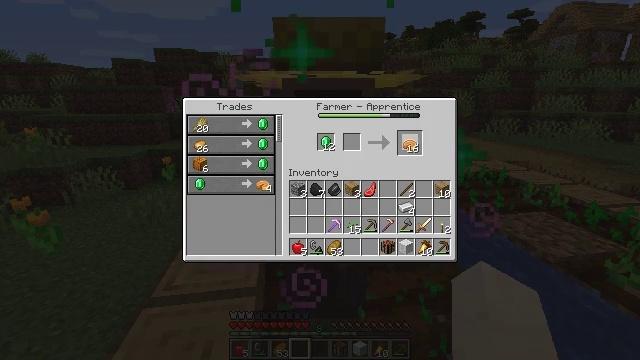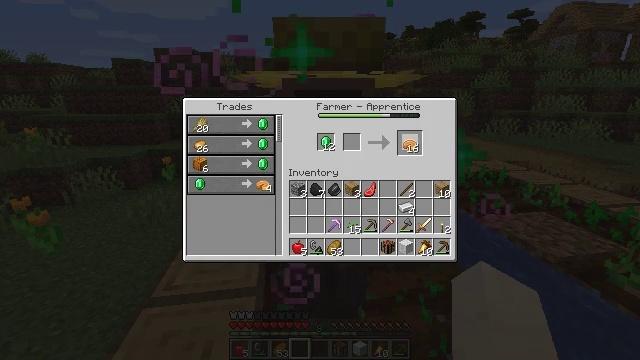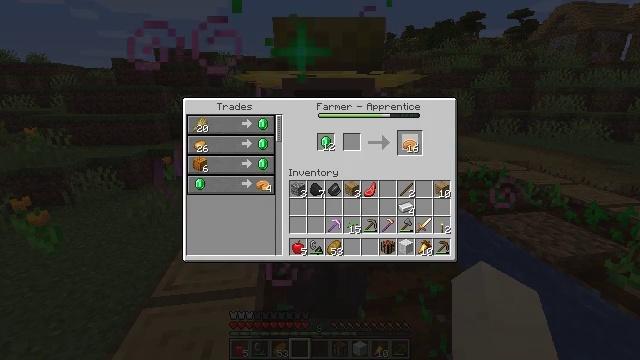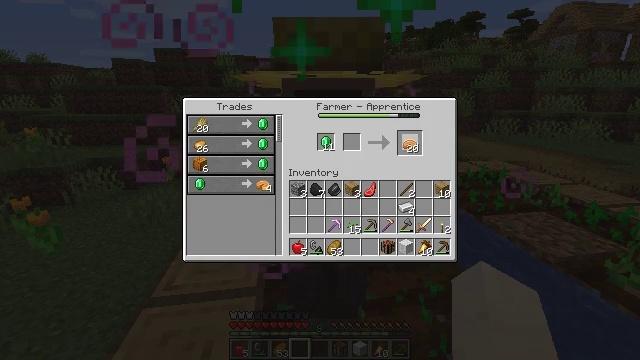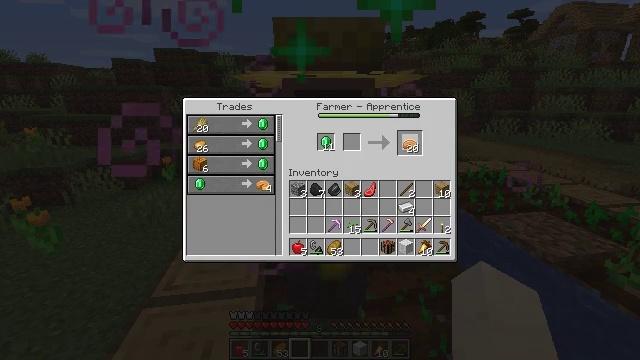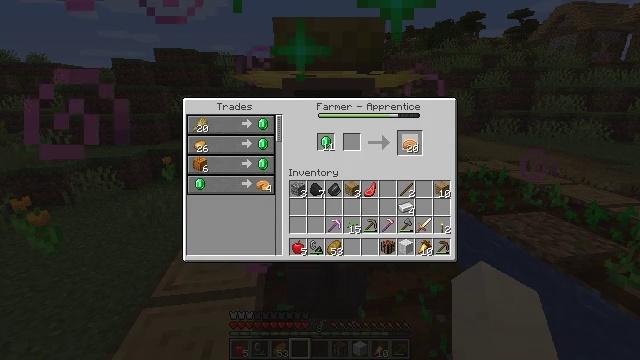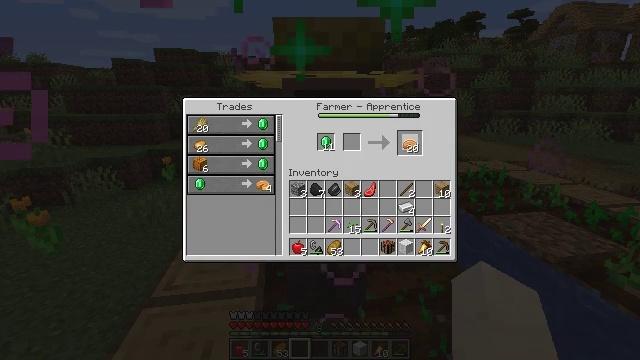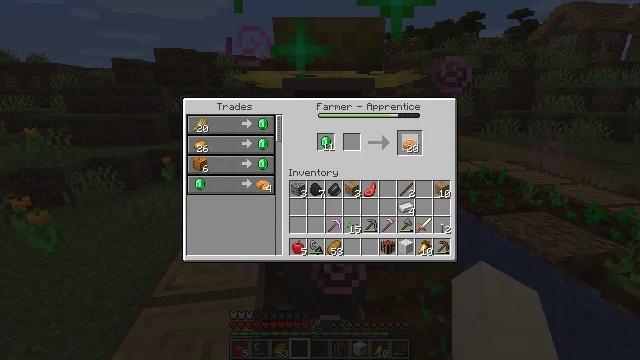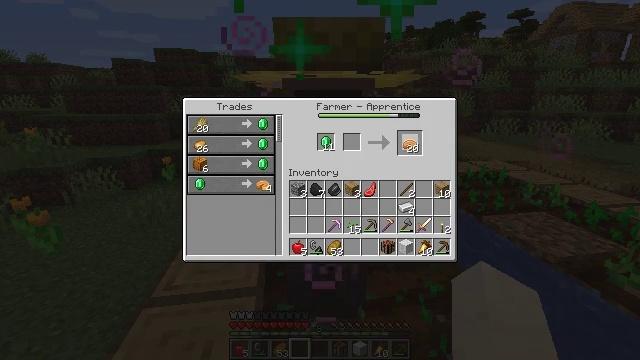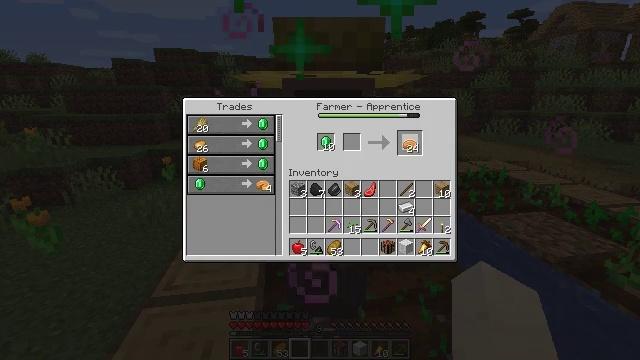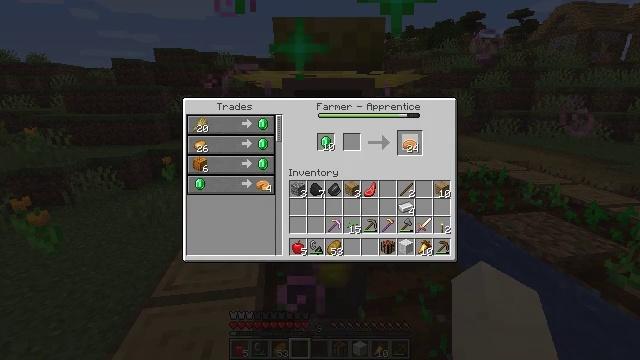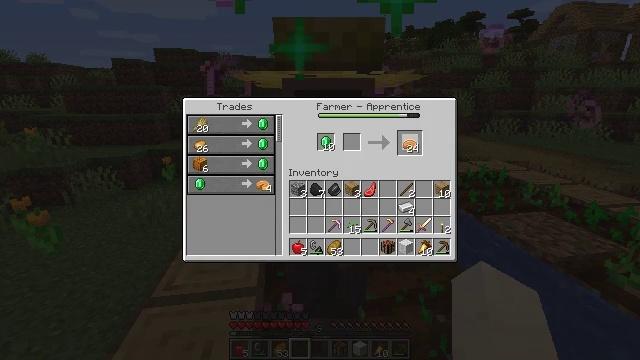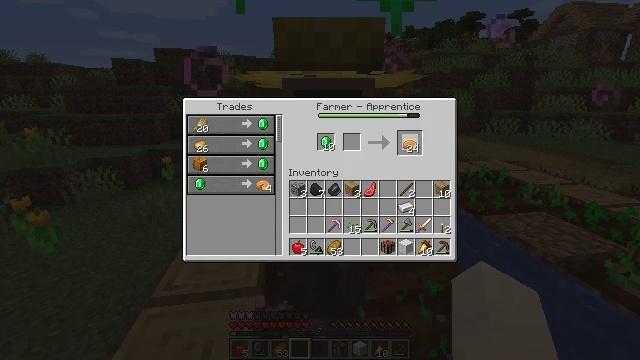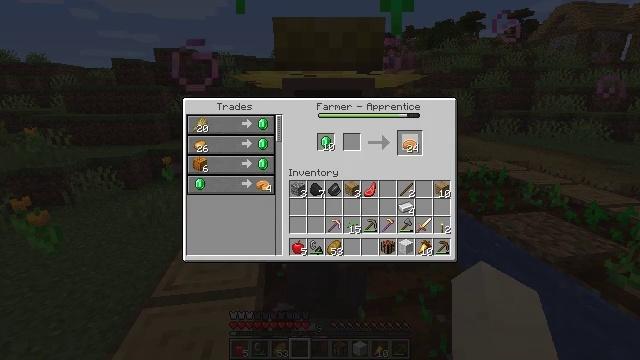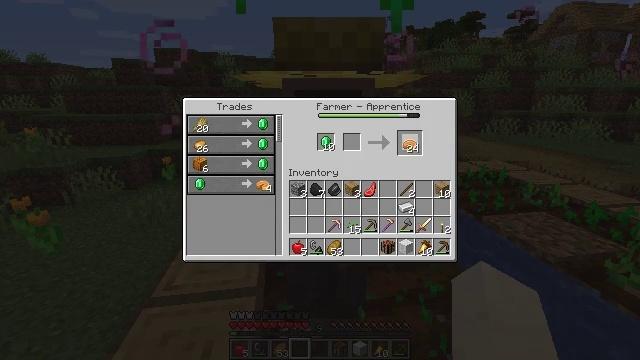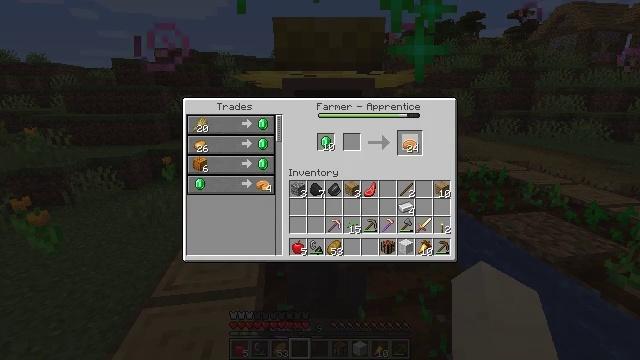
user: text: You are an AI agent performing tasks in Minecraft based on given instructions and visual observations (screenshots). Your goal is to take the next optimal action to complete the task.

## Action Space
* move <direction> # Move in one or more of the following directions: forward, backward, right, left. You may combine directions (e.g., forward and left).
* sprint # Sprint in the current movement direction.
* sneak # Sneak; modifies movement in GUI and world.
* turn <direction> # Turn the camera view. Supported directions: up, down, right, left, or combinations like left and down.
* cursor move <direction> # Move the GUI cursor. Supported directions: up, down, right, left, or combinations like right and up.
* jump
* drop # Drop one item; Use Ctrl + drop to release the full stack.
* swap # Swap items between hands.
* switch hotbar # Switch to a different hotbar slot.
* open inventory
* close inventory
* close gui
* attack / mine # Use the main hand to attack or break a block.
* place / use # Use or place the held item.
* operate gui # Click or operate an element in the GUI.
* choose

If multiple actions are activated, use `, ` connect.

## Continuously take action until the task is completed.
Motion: motion action
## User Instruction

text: Take pumpkin, sugar, and egg to craft a pumpkin pie.
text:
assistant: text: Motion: operate gui
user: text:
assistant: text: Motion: operate gui
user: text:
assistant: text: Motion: no_op
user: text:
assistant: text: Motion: no_op
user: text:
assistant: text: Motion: no_op
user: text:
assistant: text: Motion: operate gui
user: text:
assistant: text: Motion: operate gui
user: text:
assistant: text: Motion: operate gui
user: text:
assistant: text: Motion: no_op
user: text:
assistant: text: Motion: no_op
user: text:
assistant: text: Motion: no_op
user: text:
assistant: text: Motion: no_op
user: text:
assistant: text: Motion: no_op
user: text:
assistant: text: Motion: no_op
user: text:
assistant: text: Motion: no_op
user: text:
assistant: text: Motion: operate gui
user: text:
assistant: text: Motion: operate gui
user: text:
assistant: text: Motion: no_op
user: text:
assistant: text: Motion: no_op
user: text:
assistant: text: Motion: no_op
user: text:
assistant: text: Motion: no_op
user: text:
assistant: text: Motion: no_op
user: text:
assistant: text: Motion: no_op
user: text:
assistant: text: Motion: no_op
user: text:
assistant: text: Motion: operate gui
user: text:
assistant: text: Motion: operate gui
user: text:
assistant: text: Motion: operate gui
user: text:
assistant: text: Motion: no_op
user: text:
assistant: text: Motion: no_op
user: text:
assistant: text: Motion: no_op